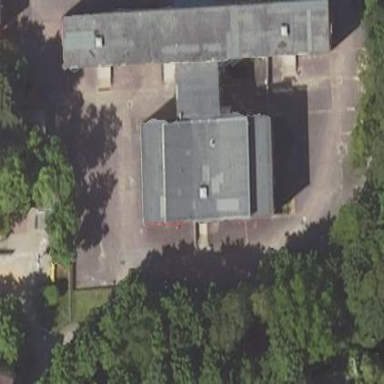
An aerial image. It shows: School building.